Field crop: maize
Growth stage: 1
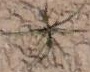
Species: salsola